Question: So when a user clicks on a button in my app, I would like to create a new view with an activity indicator and cover the whole screen with it until the button action finishes.
However, my activity indicator view is covering only inside of a table view, it looks like this:

How to make it cover whole screen? Including the navigation controller and table view toolbar.
Here is my code I use to create the view:
'''
self.overlayView = [[UIView alloc] initWithFrame:[UIScreen mainScreen].bounds];
self.overlayView.backgroundColor = [UIColor colorWithRed:0 green:0 blue:0 alpha:0.5];
self.activityIndicator = [[UIActivityIndicatorView alloc] initWithActivityIndicatorStyle:UIActivityIndicatorViewStyleWhiteLarge];
self.activityIndicator.center = self.overlayView.center;
[self.overlayView addSubview:self.activityIndicator];
[self.activityIndicator startAnimating];
[self.tableView addSubview:self.overlayView];
'''
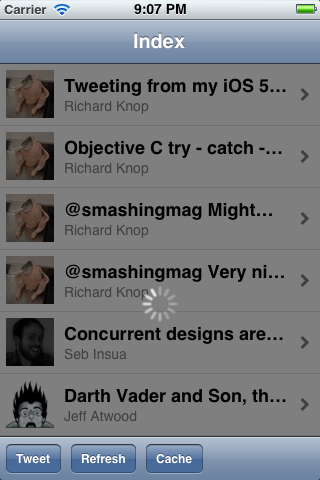
Answer: Change
'''
[self.tableView addSubview:self.overlayView];
'''
To
'''
[self.navigationController.view addSubview:self.overlayView];
'''
Set the overlay's rect accordingly.